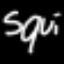
Label: squiggle